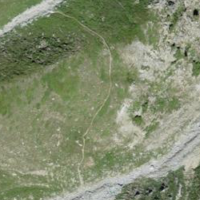
EUNIS habitat code: 31
Species observed at this site:
Geum montanum